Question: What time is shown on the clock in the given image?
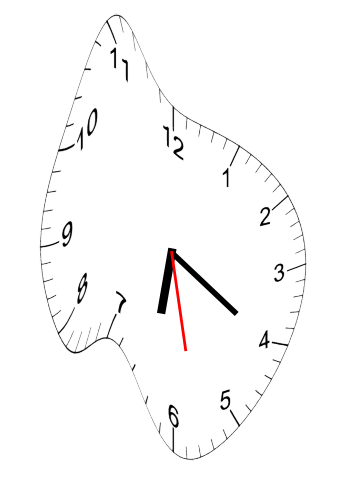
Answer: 06:20:28